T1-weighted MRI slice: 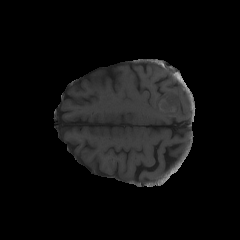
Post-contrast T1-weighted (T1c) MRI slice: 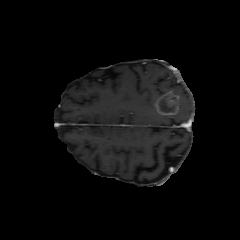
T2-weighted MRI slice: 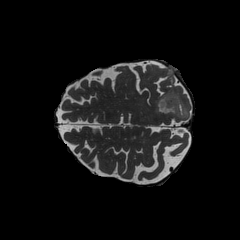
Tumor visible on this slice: yes